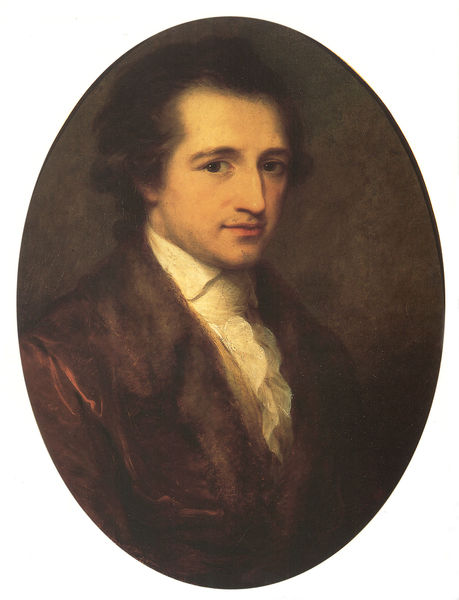
Titel: Bildnis Johann Wolfgang von Goethe
Künstler: Angelika Kauffmann
Institution: Weimar, Goethe-Nationalmuseum
Schlagwörter: dunkel, gemälde, mann, schatten, weiß, braun, mund, nase, ohr, profil, anzug, hemd, jacke, jung, augen, falten, gesicht, kragen, pelz, bildnis, portrait, porträt, öl, haare, mantel, stoff, augenbrauen, locken, oval, rund, glanz, glänzen, rüschen, oberkörper, dunke, goethe, anzuf, geischt, johann wolfgang von goethe, sacko, gesiht, rahmenlos